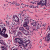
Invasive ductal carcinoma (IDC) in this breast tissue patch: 0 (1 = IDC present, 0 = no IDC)